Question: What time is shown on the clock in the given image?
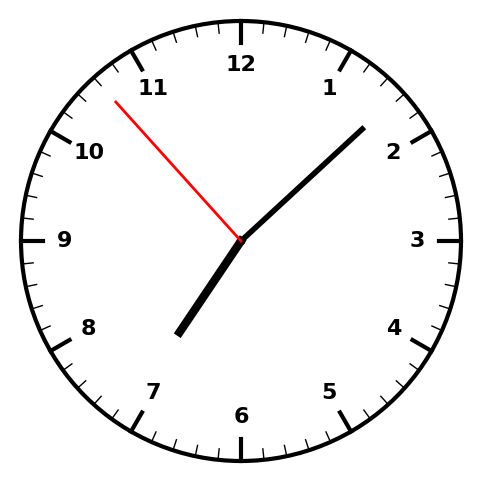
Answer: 07:07:53